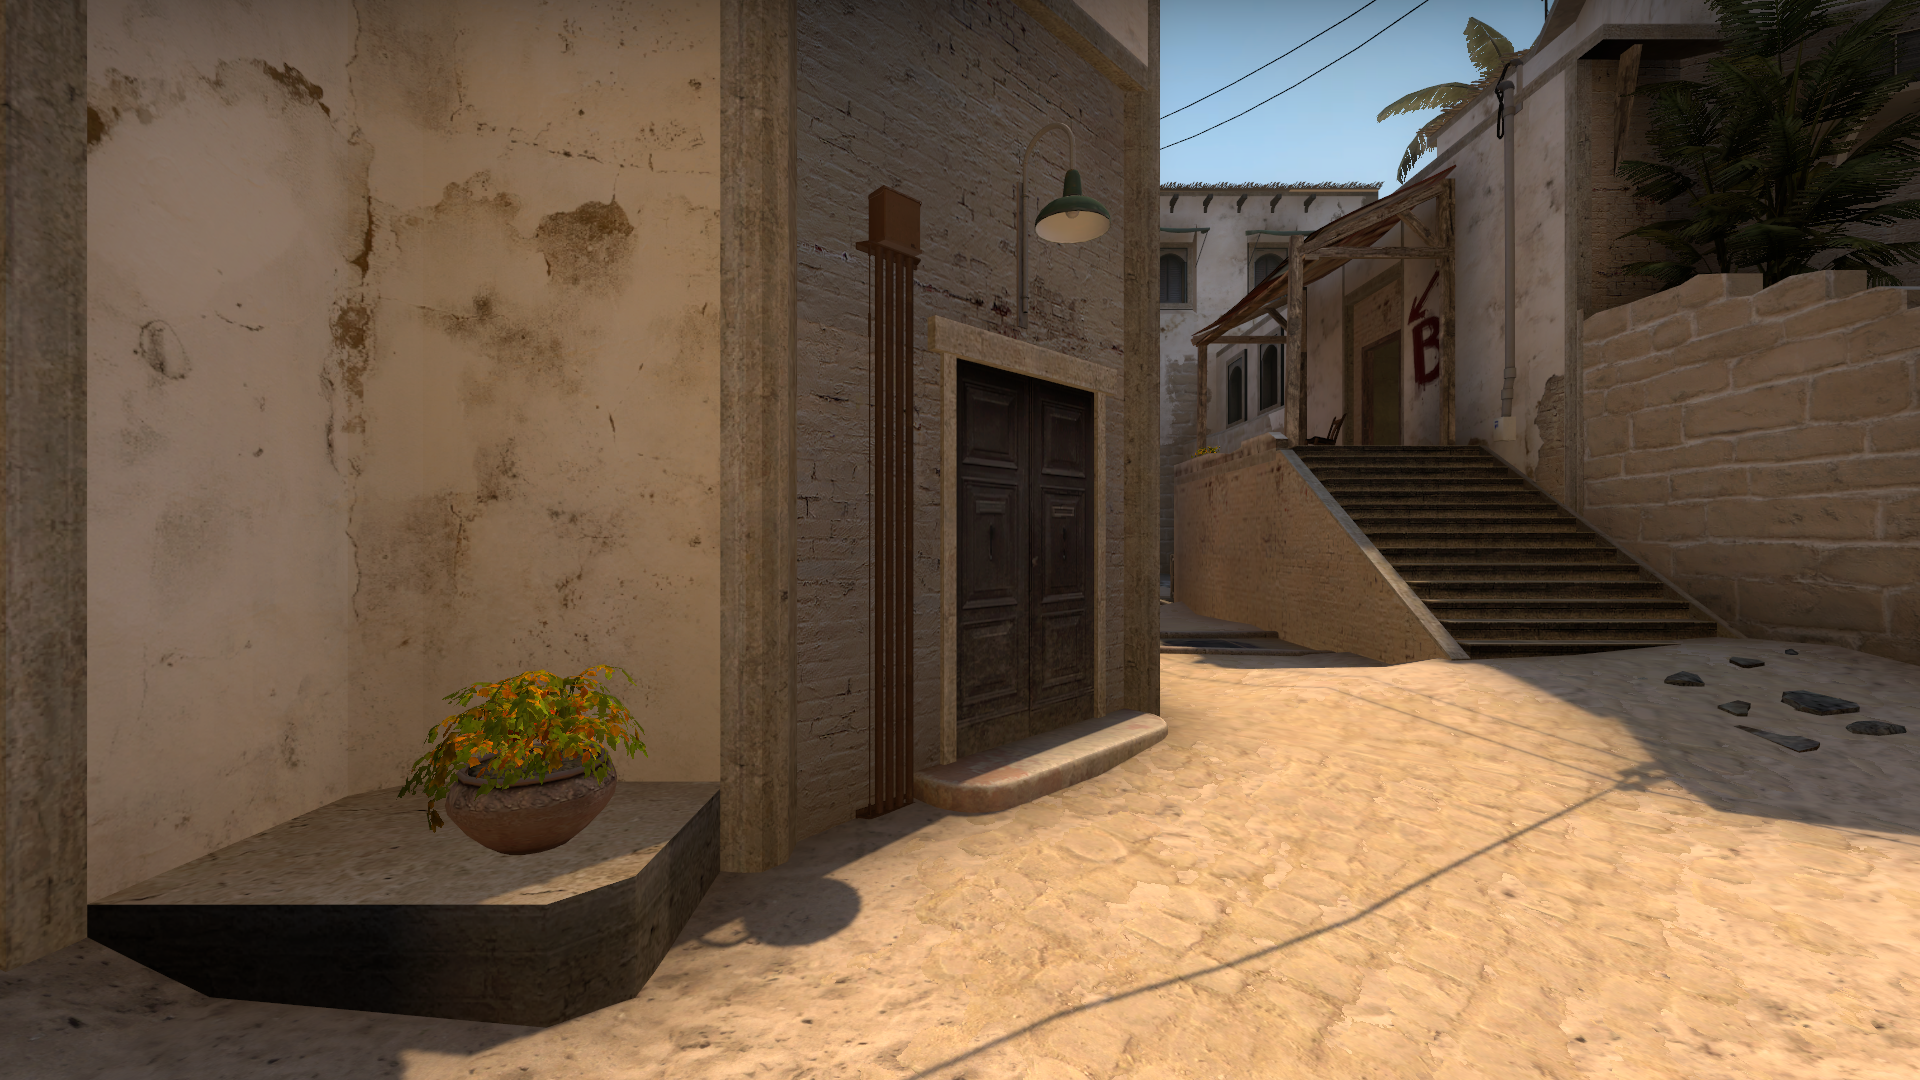
Map: de_mirage